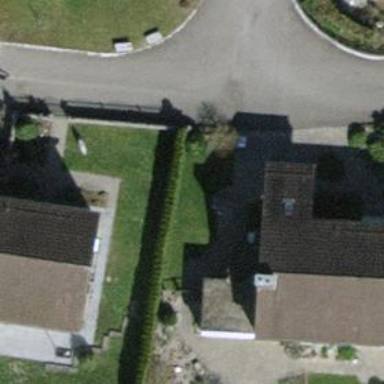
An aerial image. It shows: Hedge barrier.